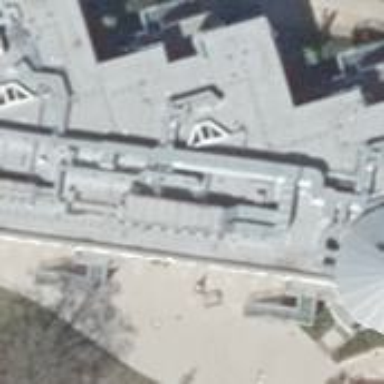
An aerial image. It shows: Building with flat roof.